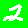
Digit: 2